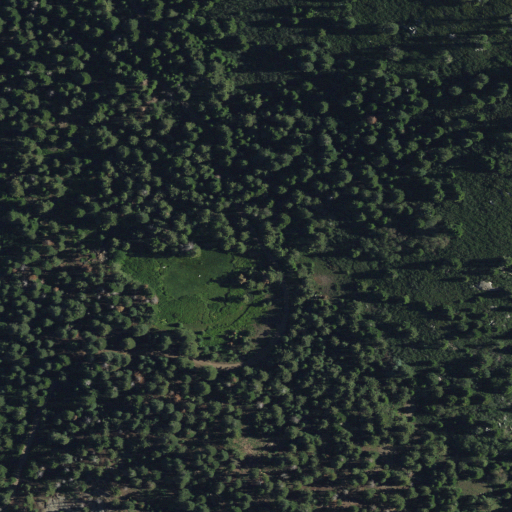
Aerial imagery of plain(s) in California named Poison Meadow containing grassland and evergreen forest